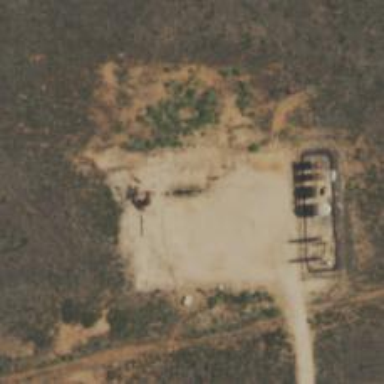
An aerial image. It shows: Petroleum well that is man-made.